Interaction volume radius: 5 \u00c5
Interaction volume height: 15 \u00c5
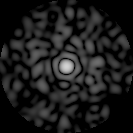
Disorder parameter: 0.7443